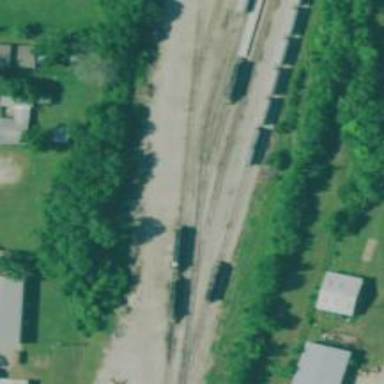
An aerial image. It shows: Railway yard used for servicing trains.